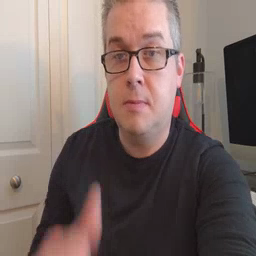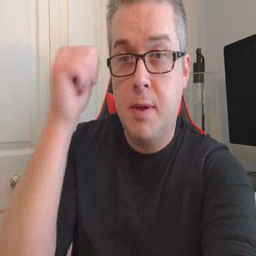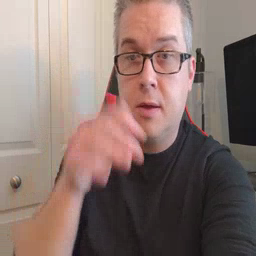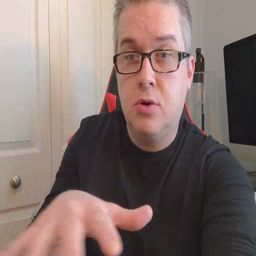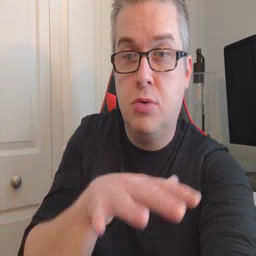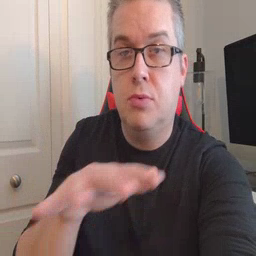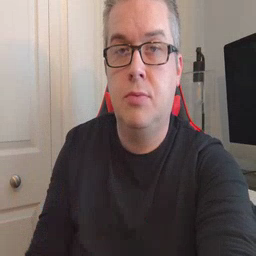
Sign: backyard